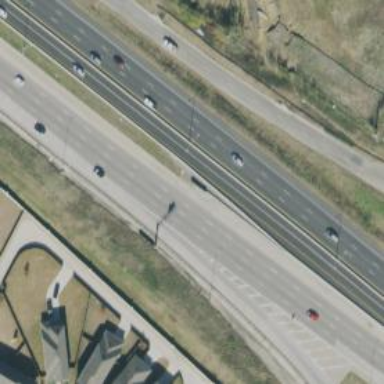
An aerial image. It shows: Motorway junction.